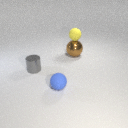
large brown metal sphere behind small blue rubber sphere